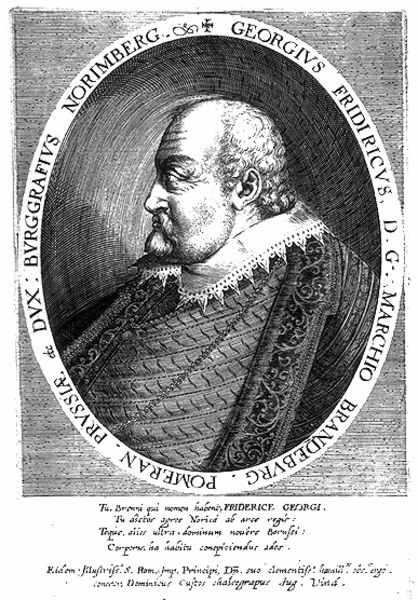
Titel: Bildnis des Markgrafen Georg Friedrich von Brandenburg
Künstler: Dominicus Custos
Institution: (Seriendruck)
Schlagwörter: kopf, mann, schatten, umhang, weiß, grau, haar, licht, mund, nase, ohr, profil, schwarz, stirn, zeichnung, blick, alt, bart, augen, falten, gesicht, kragen, rahmen, spitze, bildnis, hals, portrait, porträt, auge, gewand, haare, kutte, mantel, stickerei, spitzen, blatt, kinn, locken, renaissance, oval, schärpe, schrift, wangen, kette, grafik, graphik, ausdruck, französisch, friedrich, king, könig, dick, ernst, inschrift, streng, glatze, bauch, wange, weste, fett, buch, medaillon, druck, druckgraphik, schraffur, schwarz weiß, stich, seite, text, adeliger, brokat, halbglatze, doppelkinn, schläfen, herzog, backe, miene, spitzenkragen, adliger, her, urkunde, kupferstich, black and white, old man, preußen, georg, nürnberg, buckel, latein, lateinisch, umschrift, verzerrt, reformation, bürgermeister, brandenburg, georgius, markgraf, augenblauen, blikck, vart, weltlicher, georgivs, norimberg, fridiricvs., brundenburg, fridiricus, marcio, georg friedrich, friedrich georg, burggraf, lateinbrandenburg, pomeran, bzrggraf, georg friedrich marchio, hisorical picture, historical writing